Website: lowes
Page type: review-order
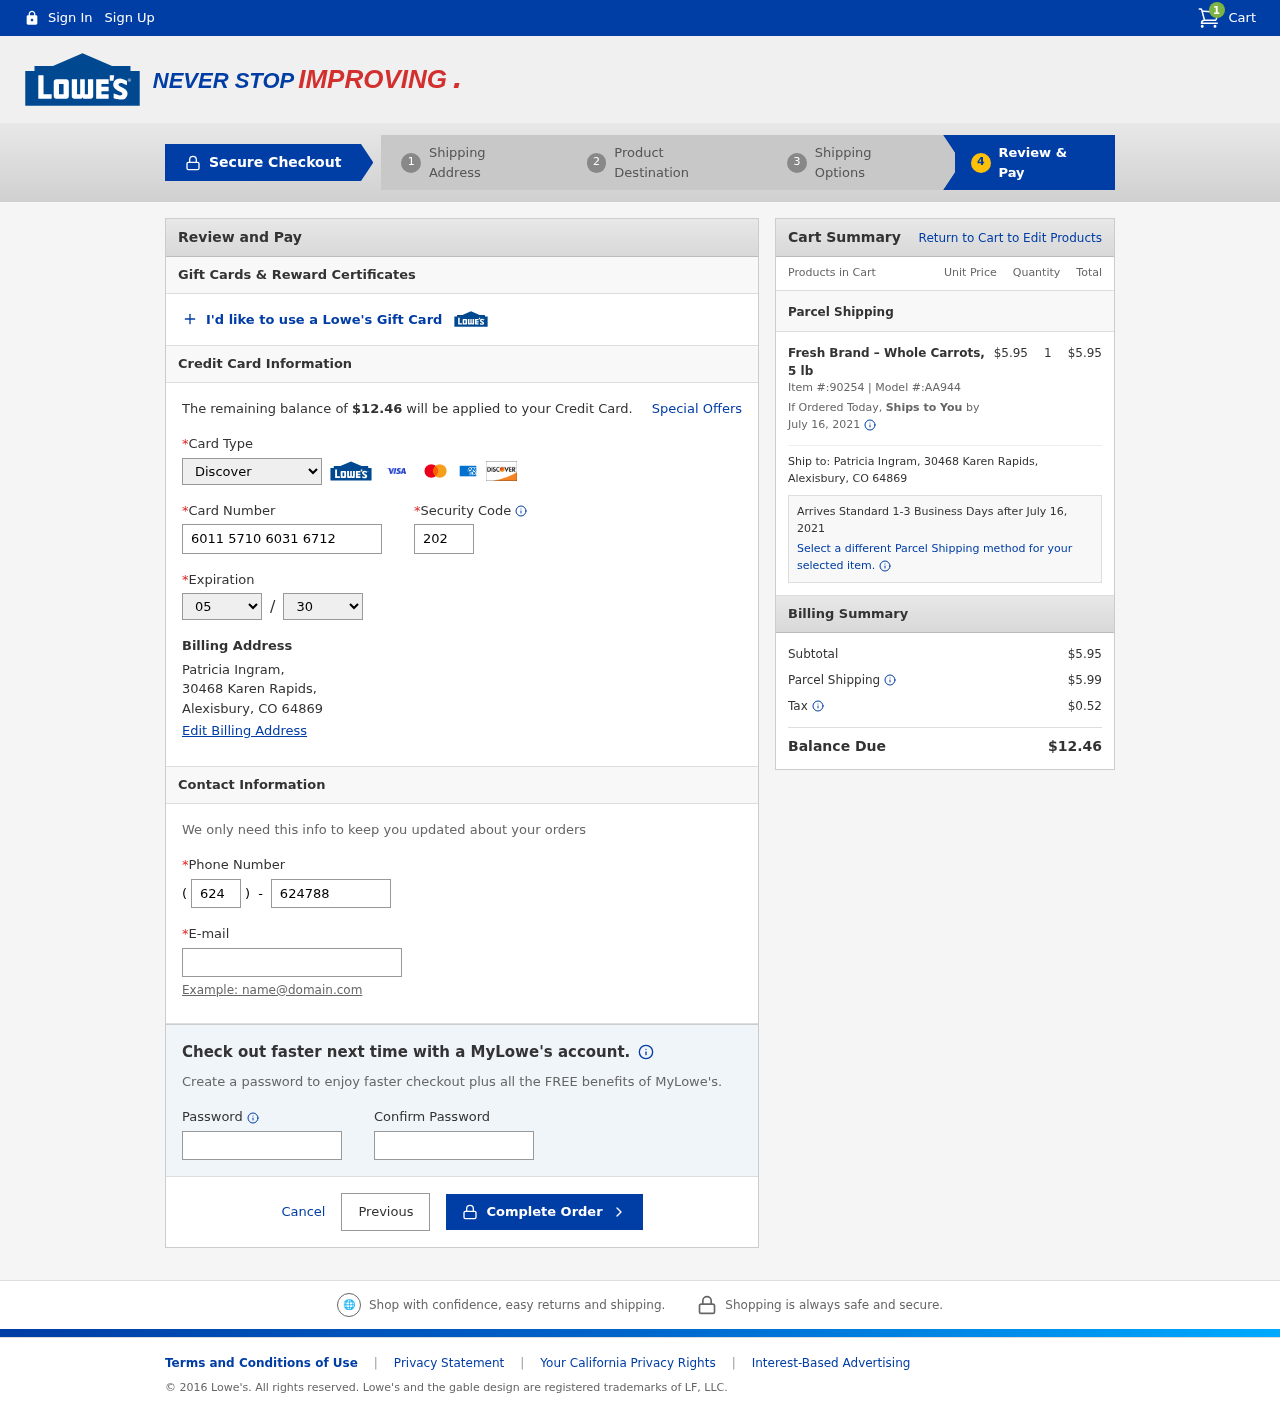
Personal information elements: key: PII_CARD_CVV
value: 202
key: PII_CARD_EXPIRY_MONTH
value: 05
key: PII_CARD_EXPIRY_YEAR
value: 30
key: PII_CARD_NUMBER
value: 6011 5710 6031 6712
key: PII_CARD_TYPE
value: Discover
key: PII_CITY
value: Alexisbury
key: PII_EMAIL
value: patricia.ingram@gmail.com
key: PII_FULLNAME
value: Patricia Ingram,
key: PII_PHONE
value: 6247888399
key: PII_PHONE_AREA
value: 624
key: PII_POSTCODE
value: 64869
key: PII_STATE_ABBR
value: CO
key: PII_STREET
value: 30468 Karen Rapids,
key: PII_FULLNAME2
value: Patricia Ingram
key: PII_STREET2
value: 30468 Karen Rapids
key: PII_CITY_STATE_ZIP2
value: Alexisbury, CO 64869
Product elements: key: PRODUCT1_NAME
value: Fresh Brand – Whole Carrots, 5 lb
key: PRODUCT1_PRICE
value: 5.95
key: PRODUCT1_QUANTITY
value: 1
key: PRODUCT1_ITEM_NUMBER
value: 90254
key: PRODUCT1_MODEL_NUMBER
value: AA944
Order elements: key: ORDER_NUM_ITEMS
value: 1
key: ORDER_TOTAL
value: $12.46
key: ORDER_SHIPPING_DATE
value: July 16, 2021
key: ORDER_SUBTOTAL
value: $5.95
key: ORDER_SHIPPING_DATE2
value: July 16, 2021
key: ORDER_SUBTOTAL2
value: $5.95
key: ORDER_SHIPPING_COST
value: $5.99
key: ORDER_TAX
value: $0.52